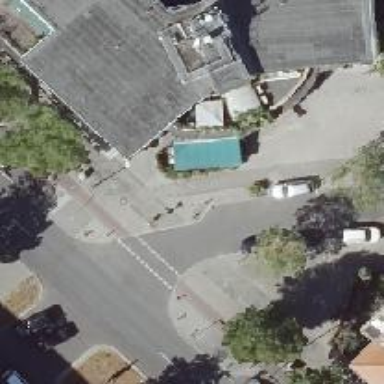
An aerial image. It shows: Unmarked crossing on asphalt footway.